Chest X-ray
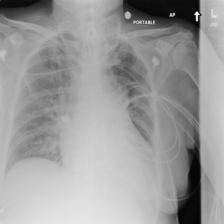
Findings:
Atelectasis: negative
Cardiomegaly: negative
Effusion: negative
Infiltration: negative
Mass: positive
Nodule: negative
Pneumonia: negative
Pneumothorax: negative
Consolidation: positive
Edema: negative
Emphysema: negative
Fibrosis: negative
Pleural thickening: negative
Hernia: negative